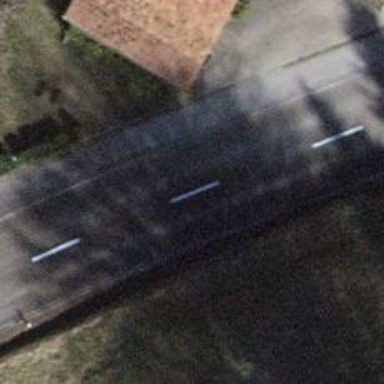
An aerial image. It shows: Tertiary road with asphalt surface.